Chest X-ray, PA view. Patient: 38 years old, sex M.
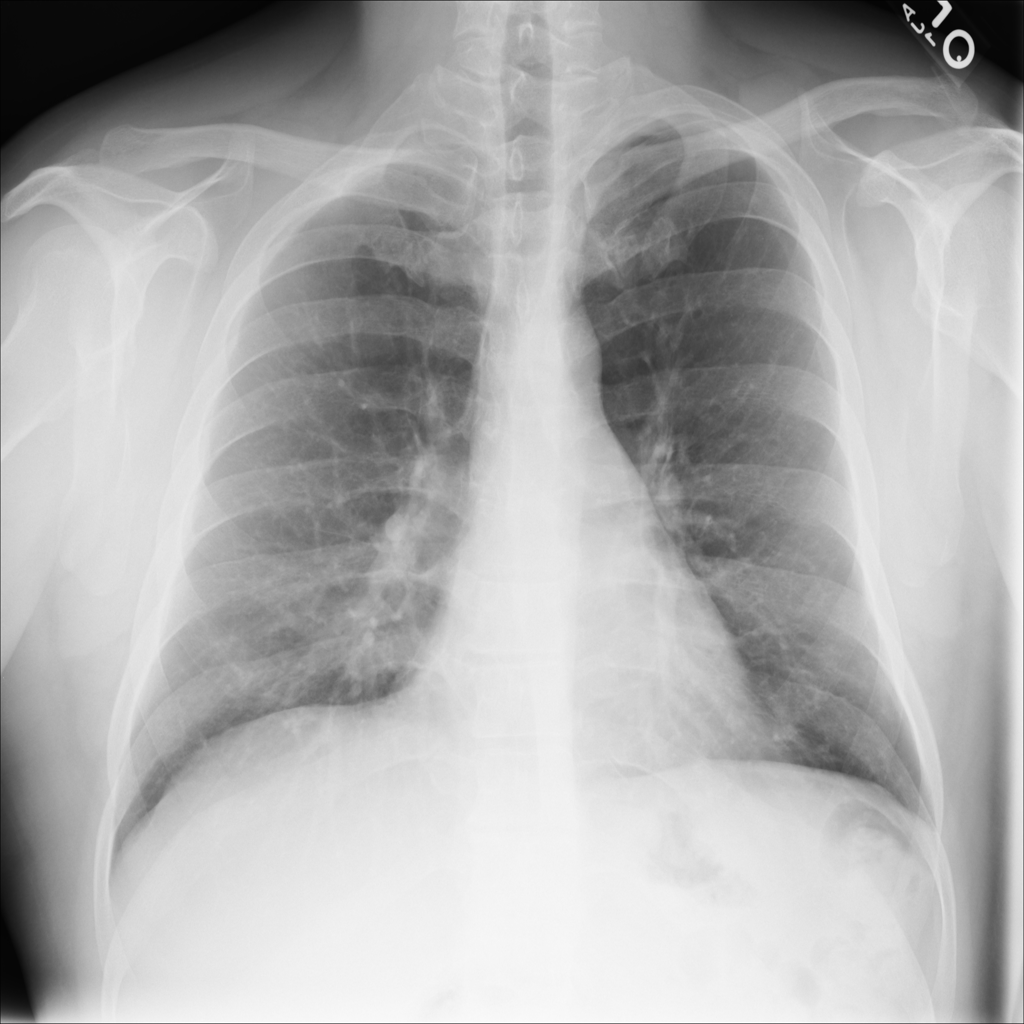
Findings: No Finding